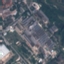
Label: Industrial